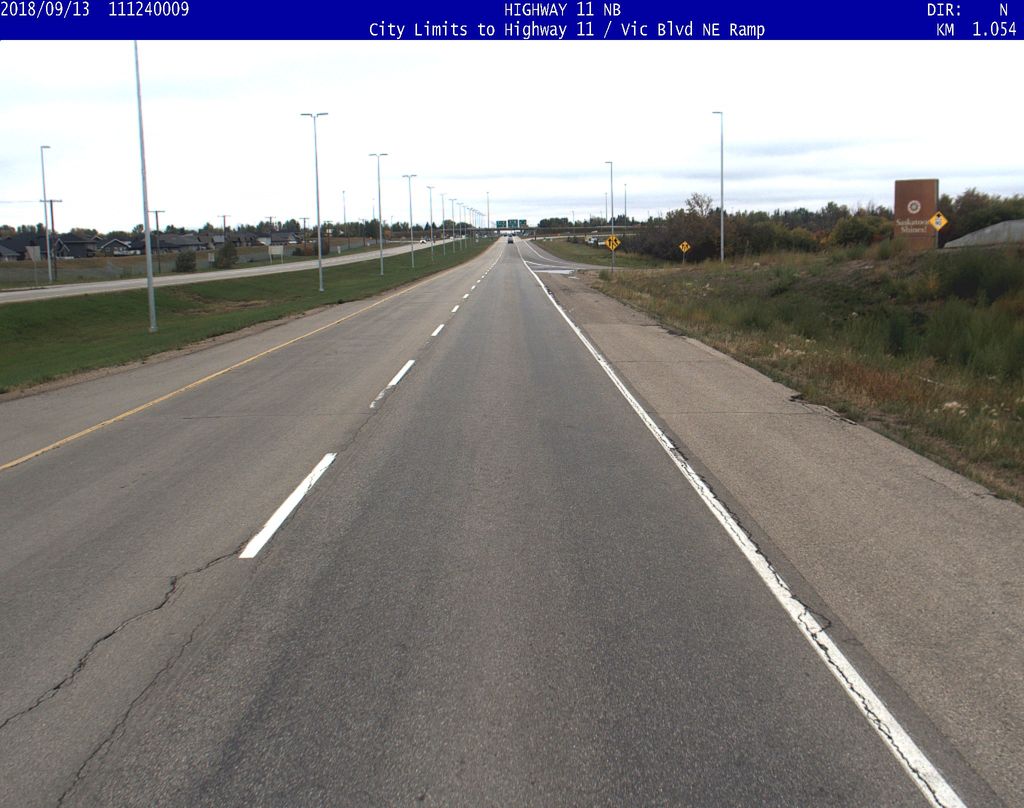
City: saskatoon